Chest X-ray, PA view. Patient: 29 years old, sex M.
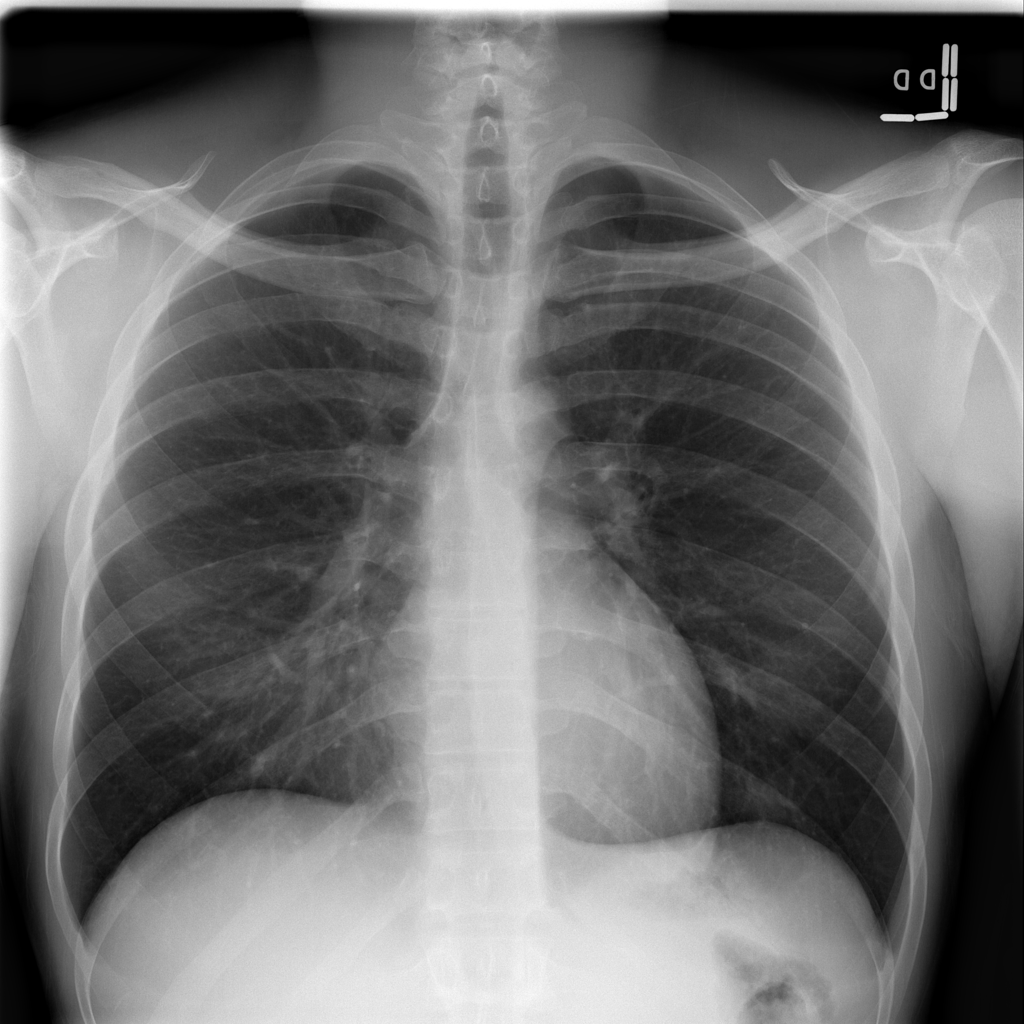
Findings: No Finding